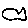
Label: fish